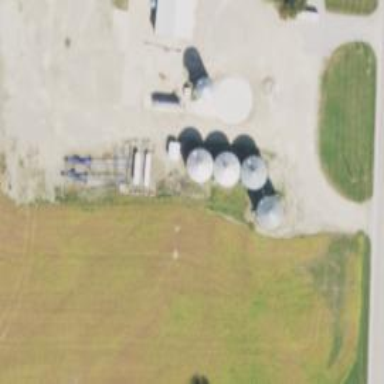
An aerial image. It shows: Silo.